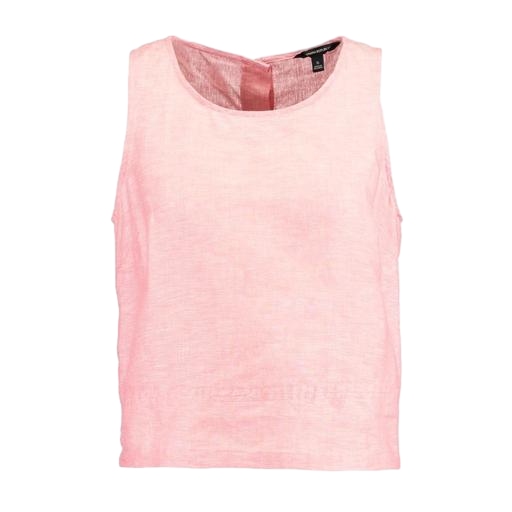
pink tank top, pink tie-back top, woman's tank top, white background